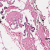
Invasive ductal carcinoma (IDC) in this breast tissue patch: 0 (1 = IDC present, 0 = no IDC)